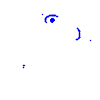
Particle: pion